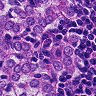
Metastatic tissue present: yes